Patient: sex M, age 75
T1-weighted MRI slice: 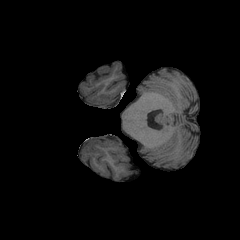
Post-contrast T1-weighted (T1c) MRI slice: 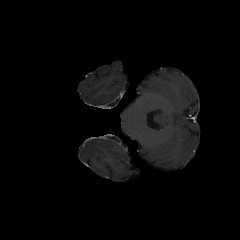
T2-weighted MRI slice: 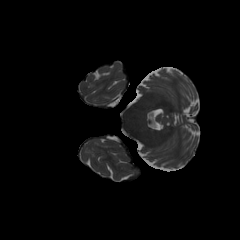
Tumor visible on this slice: no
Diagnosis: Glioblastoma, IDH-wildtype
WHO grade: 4